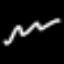
Label: squiggle